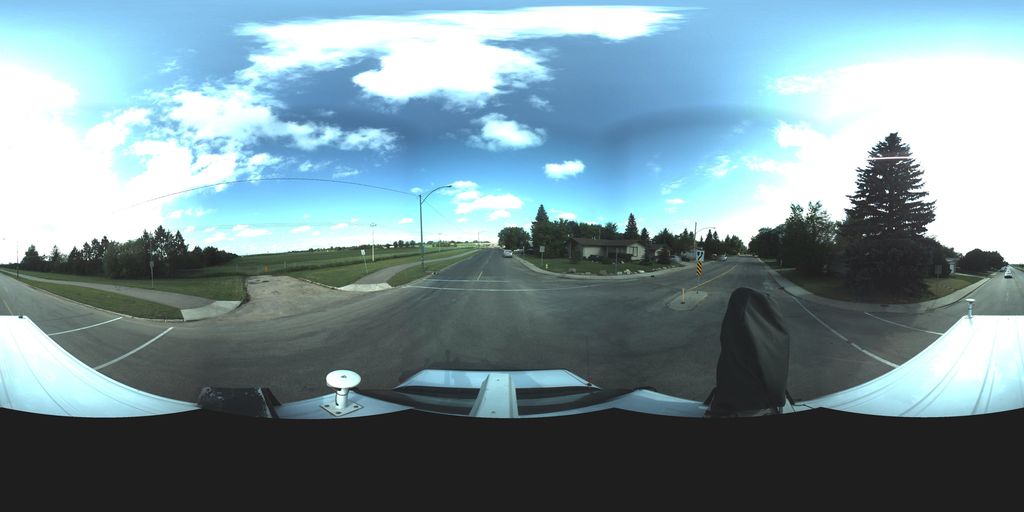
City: saskatoon